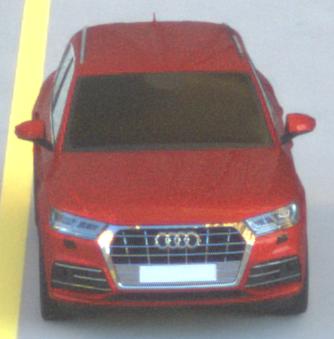
Make: Audi
Model: Q5 45 TFSI
Detailed model: Q5 (FY)
Model produced from: 2019/01
Model produced until: 2019/05
Doors: 5
Color: red
Road condition: dry road
Daytime: sunrise or sunset
Contrast: medium contrast